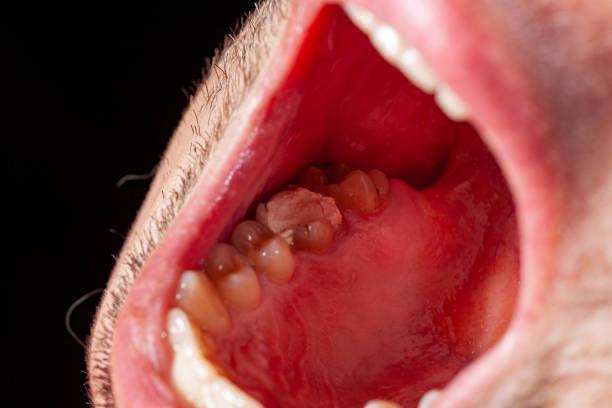
Condition: Gingivitis